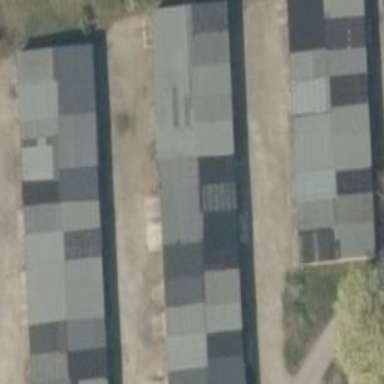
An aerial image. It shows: Group of garages.